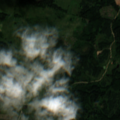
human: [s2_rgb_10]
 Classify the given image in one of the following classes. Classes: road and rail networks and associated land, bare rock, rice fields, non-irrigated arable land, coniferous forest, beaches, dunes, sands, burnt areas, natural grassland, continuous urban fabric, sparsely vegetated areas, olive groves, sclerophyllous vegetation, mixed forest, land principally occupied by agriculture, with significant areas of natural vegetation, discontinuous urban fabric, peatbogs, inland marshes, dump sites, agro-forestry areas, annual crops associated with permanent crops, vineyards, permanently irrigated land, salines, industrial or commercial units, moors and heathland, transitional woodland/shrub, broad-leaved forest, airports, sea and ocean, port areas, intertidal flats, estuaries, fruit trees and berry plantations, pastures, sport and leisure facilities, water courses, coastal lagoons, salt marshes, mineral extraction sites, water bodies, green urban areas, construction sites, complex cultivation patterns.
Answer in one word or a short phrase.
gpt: pastures, complex cultivation patterns, land principally occupied by agriculture, with significant areas of natural vegetation, mixed forest, transitional woodland/shrub